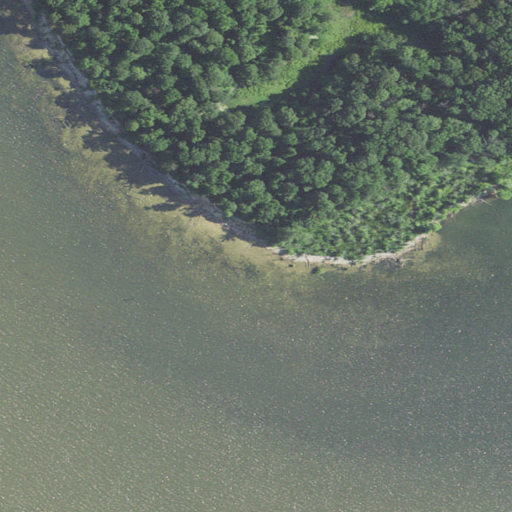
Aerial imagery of cape in Virginia named High Point containing open water, woody wetlands, mixed forest, deciduous forest, herbaceous wetlands, and pasture